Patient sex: M
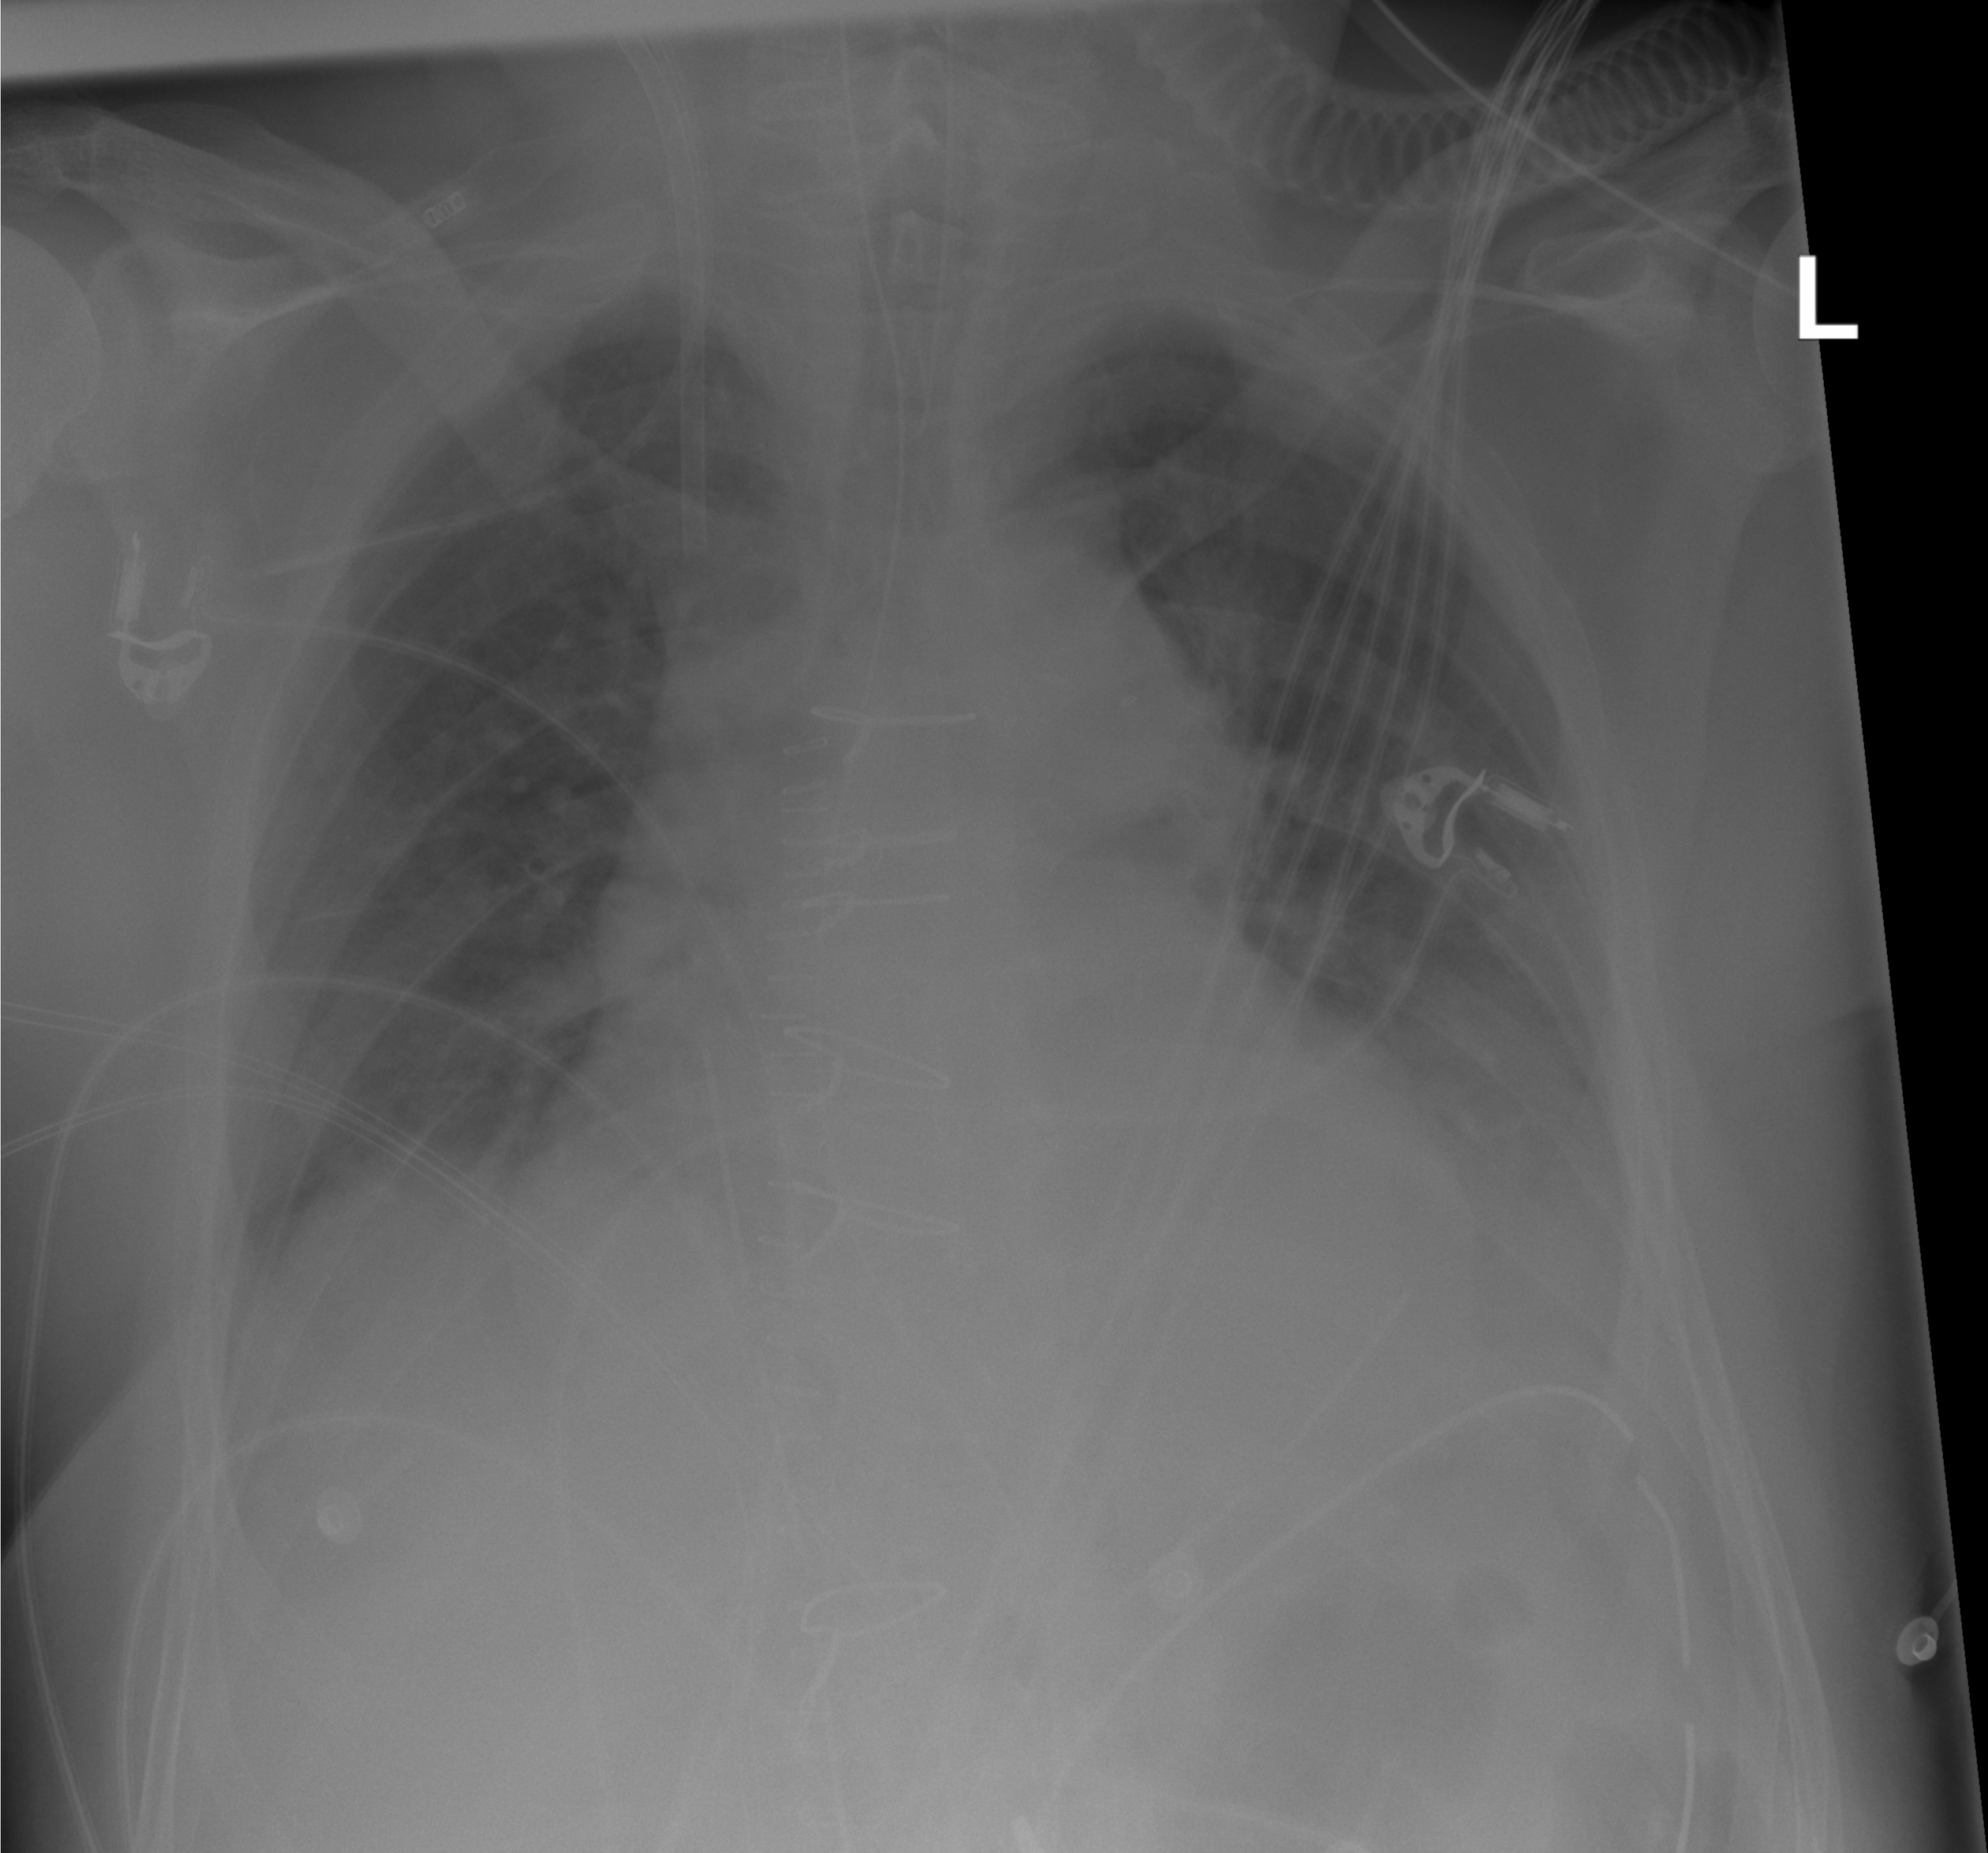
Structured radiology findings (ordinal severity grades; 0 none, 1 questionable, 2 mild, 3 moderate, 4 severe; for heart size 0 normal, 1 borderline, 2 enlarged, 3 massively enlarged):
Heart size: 1
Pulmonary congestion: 0
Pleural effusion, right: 2
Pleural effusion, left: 2
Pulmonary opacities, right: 0
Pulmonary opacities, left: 0
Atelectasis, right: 2
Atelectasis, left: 2